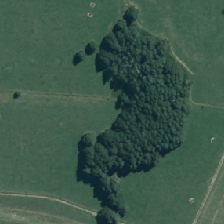
Land cover: indigenous_forest